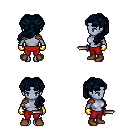
a pixel art fantasy rpg character, female body template, dark elf, purple skin, leather shoulder armor, red pants, raven princess hairstyle, gold gloves, brown shoes, dagger, four views (front, back, left, right), 2x2 character sprite sheet, small pixel art, hard edges, no anti-aliasing